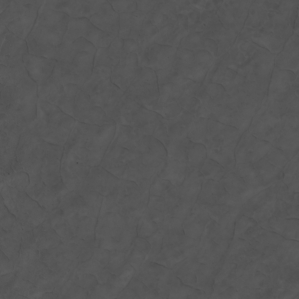
Label: non_frost